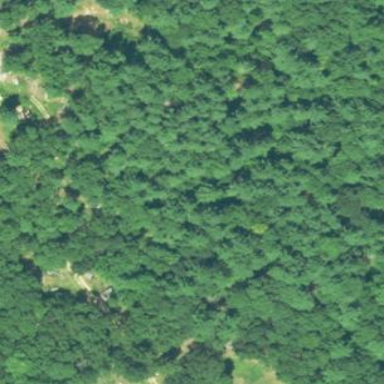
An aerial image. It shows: Woodland consisting mainly of needle-leaved trees.